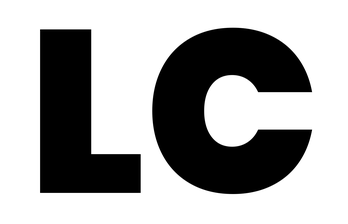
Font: Poppins-Black